Question: After copying an axes from 'GUIDE' to a new figure,
'''
f=figure;
copyobj(handles.axes1,f)
'''
I found out that the position of axes1 is not on the right place. How can I reset new axes position to the default value? This value it copied from the position in 'GUIDE' which should not be in that place in figure.

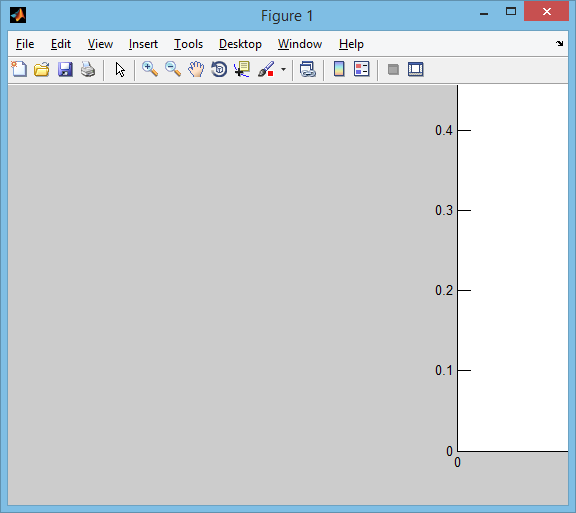
Answer: The solution is using 'normalized' units:
'''
set(gca,'Units','normalized','Position',[0.1 0.1 0.8 0.8])
'''